Question: I have 3 values displayed consecutively on the screen and I need to add 2-3 vertical separator lines between all of them.The issue is everytime I add a view/ divider between them they shift to the left or right way too much and some values cut off/ disappear. I was wondering if there is a way to go abotu it, below is my xml code for the same:
'''
<?xml version="1.0" encoding="utf-8"?>
<LinearLayout xmlns:android="http://schemas.android.com/apk/res/android"
xmlns:foo="http://schemas.android.com/apk/res/com.justin.abc"
android:layout_width="20dp"
android:layout_height="match_parent"
android:orientation="horizontal"
android:paddingBottom="8dp"
android:paddingLeft="20dp"
android:paddingTop="8dp" >
<LinearLayout
android:id="@+id/layout1"
android:layout_width="2dp"
android:layout_height="match_parent"
android:orientation="vertical" >
<LinearLayout
android:layout_width="wrap_content"
android:layout_height="wrap_content"
android:orientation="horizontal" >
<com.justin.abc.utils.FontView
android:id="@+id/symbol"
android:layout_width="wrap_content"
android:layout_height="wrap_content"
android:paddingRight="3dp"
android:textColor="@color/white"
android:textSize="12sp"
foo:customFont="Roboto-Bold.ttf" />
<com.justin.abc.utils.FontView
android:id="@+id/arrow"
android:layout_width="wrap_content"
android:layout_height="wrap_content"
android:textSize="14sp"
foo:customFont="Roboto-Bold.ttf" />
</LinearLayout>
<FrameLayout
android:layout_width="wrap_content"
android:layout_height="wrap_content" >
<TextView
android:id="@+id/value1_back"
style="@style/abc.TextView.ListsTextView.Header"
android:layout_width="match_parent"
android:layout_height="match_parent"
android:padding="3dp"/>
<com.justin.abc.utils.FontView
android:id="@+id/change"
android:layout_width="wrap_content"
android:layout_height="wrap_content"
android:textSize="15sp"
foo:customFont="Roboto-Bold.ttf" />
</FrameLayout>
</LinearLayout>
<LinearLayout
android:id="@+id/layout2"
android:layout_width="0dp"
android:layout_height="match_parent"
android:orientation="vertical" >
<LinearLayout
android:layout_width="wrap_content"
android:layout_height="wrap_content"
android:orientation="horizontal" >
<com.justin.abc.utils.FontView
android:id="@+id/symbol2"
android:layout_width="wrap_content"
android:layout_height="wrap_content"
android:paddingRight="3dp"
android:textColor="@color/white"
android:textSize="12sp"
foo:customFont="Roboto-Bold.ttf" />
<com.justin.abc.utils.FontView
android:id="@+id/dashboard_markets_arrow2"
android:layout_width="wrap_content"
android:layout_height="wrap_content"
android:textSize="14sp"
foo:customFont="Roboto-Bold.ttf" />
</LinearLayout>
<FrameLayout
android:layout_width="wrap_content"
android:layout_height="wrap_content" >
<TextView
android:id="@+id/value2_back"
style="@style/abc.TextView.ListsTextView.Header"
android:layout_width="match_parent"
android:layout_height="match_parent"
android:padding="3dp"/>
<com.justin.abc.utils.FontView
android:id="@+id/change2"
android:layout_width="wrap_content"
android:layout_height="wrap_content"
android:textSize="15sp"
foo:customFont="Roboto-Bold.ttf" />
</FrameLayout>
</LinearLayout>
<LinearLayout
android:id="@+id/layout3"
android:layout_width="0dp"
android:layout_height="match_parent"
android:orientation="vertical" >
<LinearLayout
android:layout_width="wrap_content"
android:layout_height="wrap_content"
android:orientation="horizontal" >
<com.justin.abc.utils.FontView
android:id="@+id/dashboard_markets_symbol3"
android:layout_width="wrap_content"
android:layout_height="wrap_content"
android:paddingRight="3dp"
android:textColor="@color/white"
android:textSize="12sp"
foo:customFont="Roboto-Bold.ttf" />
<com.justin.abc.utils.FontView
android:id="@+id/dashboard_markets_arrow3"
android:layout_width="wrap_content"
android:layout_height="wrap_content"
android:textSize="14sp"
foo:customFont="Roboto-Bold.ttf" />
</LinearLayout>
<FrameLayout
android:layout_width="wrap_content"
android:layout_height="wrap_content" >
<TextView
android:id="@+id/value3_back"
style="@style/abc.TextView.ListsTextView.Header"
android:layout_width="match_parent"
android:layout_height="match_parent"
android:padding="3dp"/>
<com.justin.abc.utils.FontView
android:id="@+id/change3"
android:layout_width="wrap_content"
android:layout_height="wrap_content"
android:textSize="15sp"
foo:customFont="Roboto-Bold.ttf" />
</FrameLayout>
</LinearLayout>
</LinearLayout>
'''
Do I need to add a layer or something in the background for it to support the same or do I need to change this structure?
Thanks!
Justin

even after adding android:gravity="center" I still see the same results
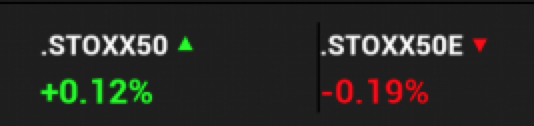
Answer: As @Gru says, you can get the black line using a View between 'layout1' and 'layout2' 'layout2' and 'layout3'.
As you point out, this will be on the left edge of the contents of 'layout2' and 'layout3'. To separate this out a bit, an easy solution is to add the line:
'''
android:paddingLeft="20dp"
'''
to 'layout1', 'layout2' and 'layout3', whilst removing it from the top 'LinearLayout'. This won't achieve precise centring, but it will give an equal text to left edge for each block, which I think will look about right.